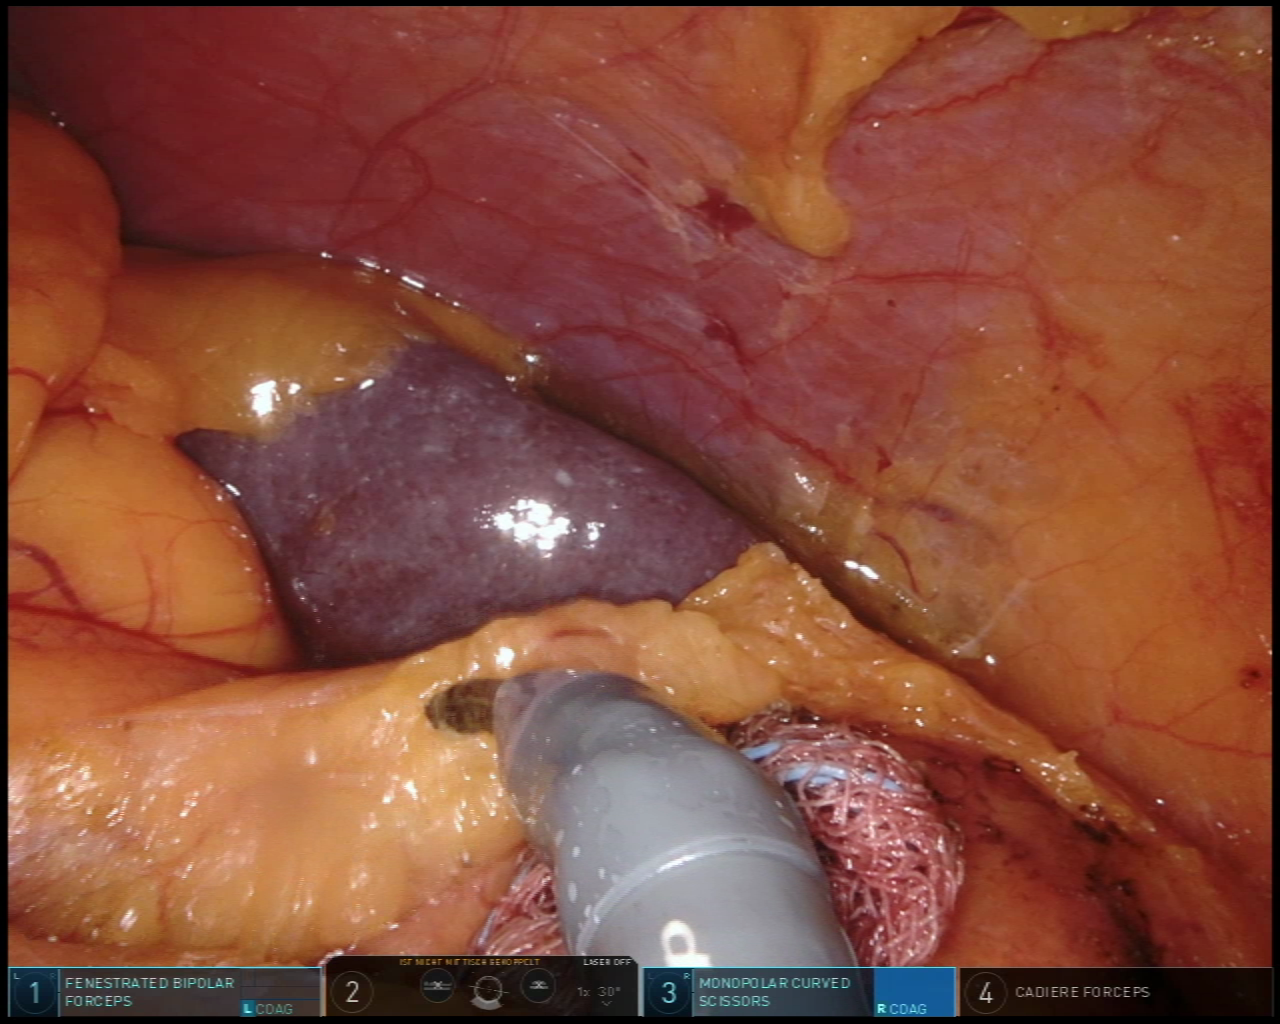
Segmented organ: spleen
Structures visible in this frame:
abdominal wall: yes
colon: no
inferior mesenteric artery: no
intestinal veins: no
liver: no
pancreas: yes
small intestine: no
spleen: yes
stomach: no
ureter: no
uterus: no
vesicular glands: no